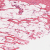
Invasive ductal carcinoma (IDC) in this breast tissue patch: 0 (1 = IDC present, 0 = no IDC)